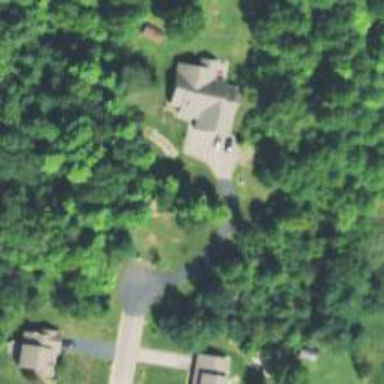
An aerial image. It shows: Driveway.